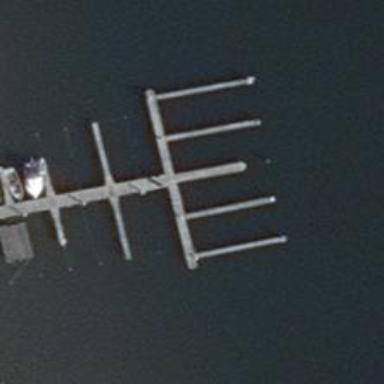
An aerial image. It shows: Man-made pier.